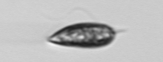
Label: Prorocentrum_triestinum